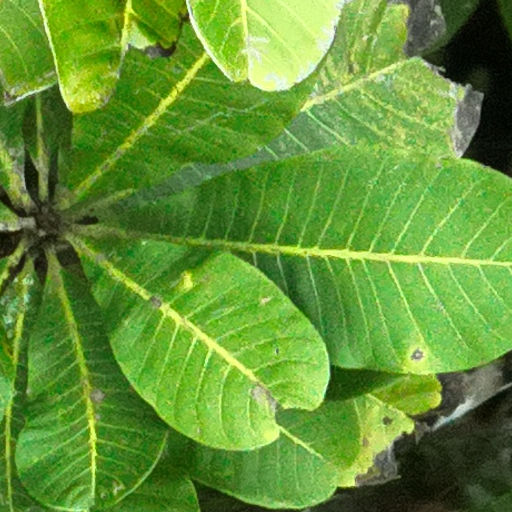
Species: Anacardium excelsum
GBIF accepted scientific name: Anacardium excelsum
Crown area (m\u00b2): 262.038